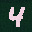
Label: 4